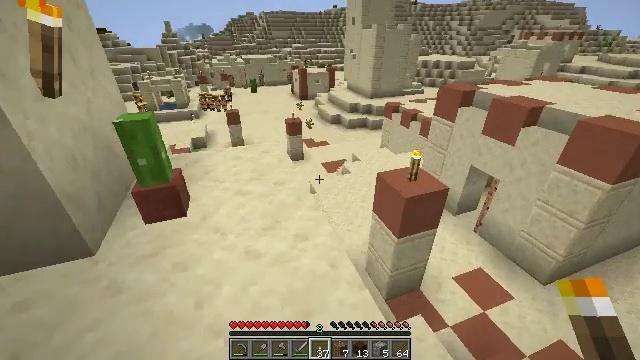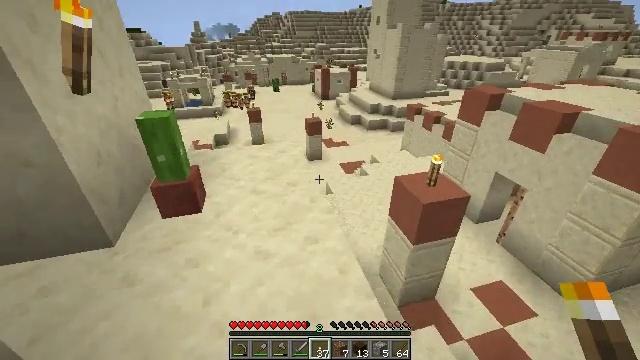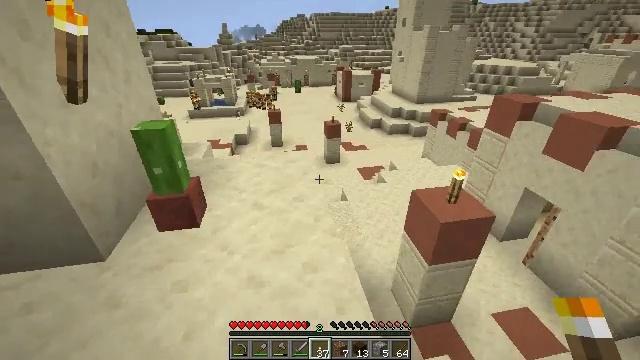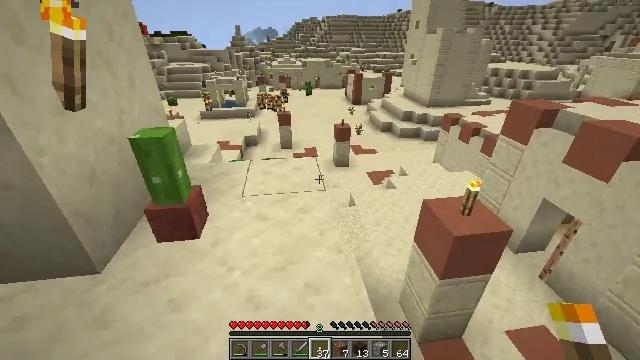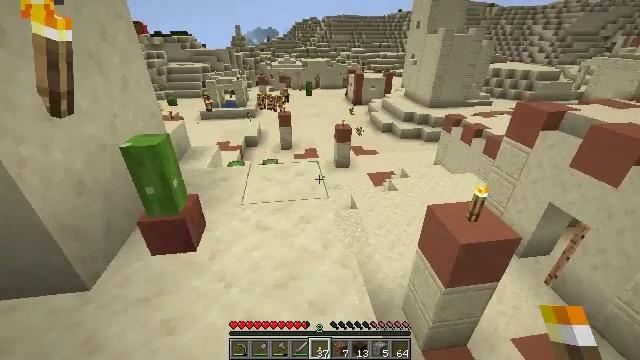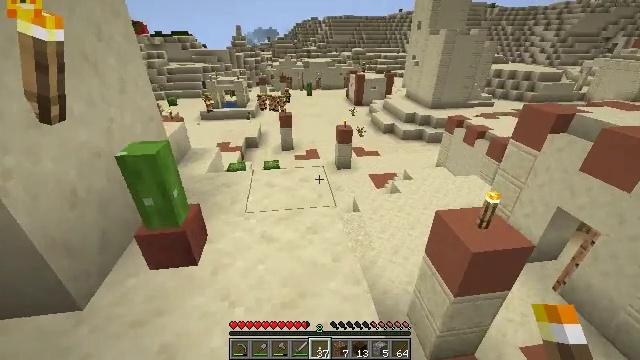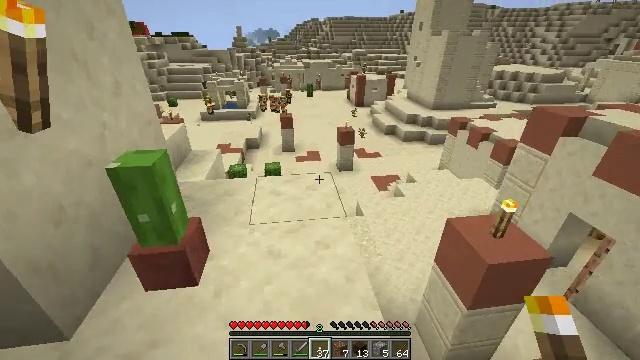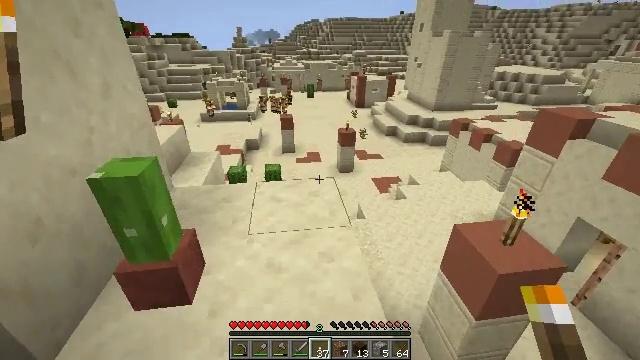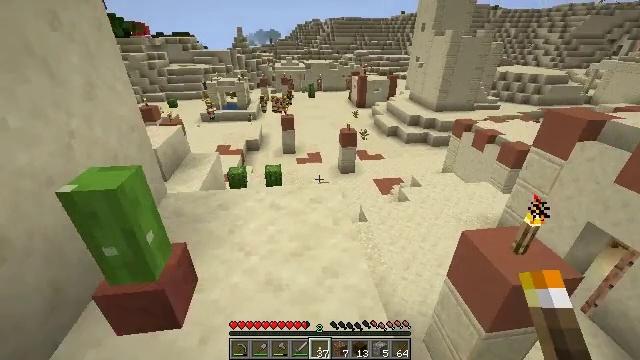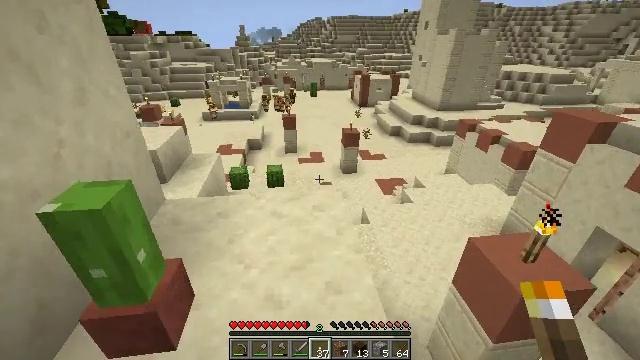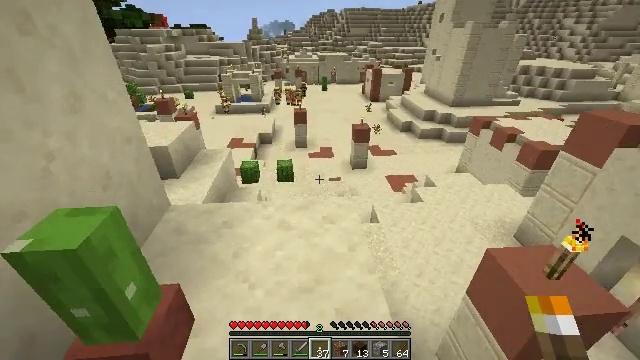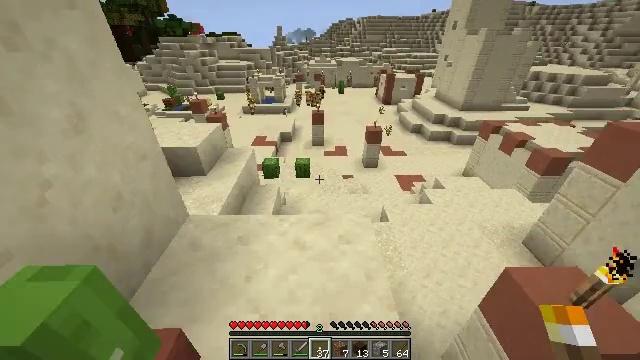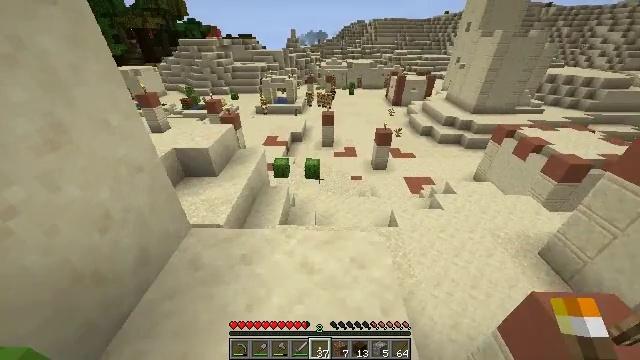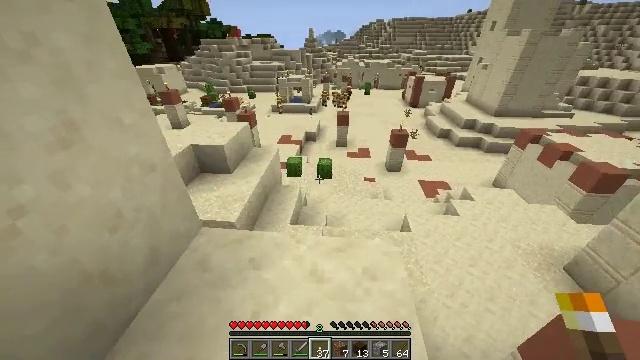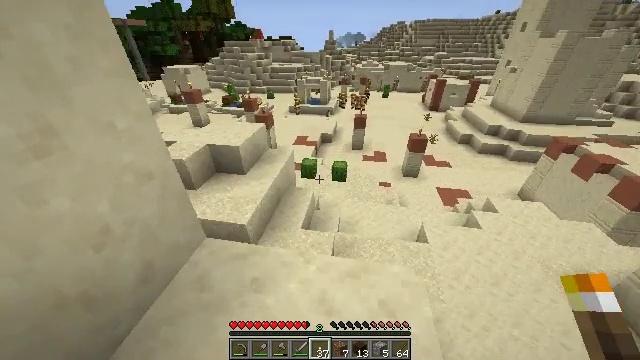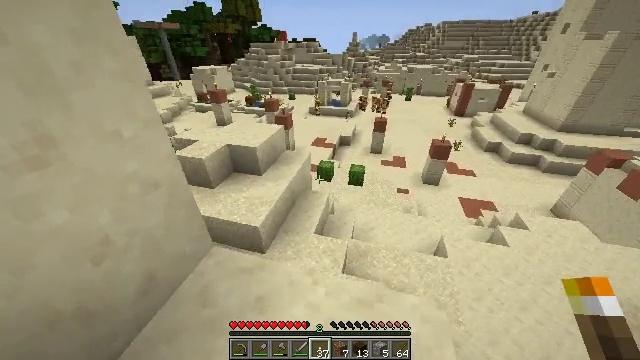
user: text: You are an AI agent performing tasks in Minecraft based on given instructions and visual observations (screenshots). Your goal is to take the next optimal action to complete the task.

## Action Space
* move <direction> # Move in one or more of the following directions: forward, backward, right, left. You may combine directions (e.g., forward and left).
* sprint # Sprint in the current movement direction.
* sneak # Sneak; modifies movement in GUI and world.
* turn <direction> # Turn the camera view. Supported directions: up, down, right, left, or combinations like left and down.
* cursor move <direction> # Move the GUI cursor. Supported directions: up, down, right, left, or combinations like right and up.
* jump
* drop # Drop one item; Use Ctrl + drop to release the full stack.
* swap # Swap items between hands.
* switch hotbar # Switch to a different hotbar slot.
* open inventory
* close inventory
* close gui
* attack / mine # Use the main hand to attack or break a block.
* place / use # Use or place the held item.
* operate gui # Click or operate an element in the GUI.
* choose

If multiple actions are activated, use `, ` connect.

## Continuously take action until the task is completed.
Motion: motion action
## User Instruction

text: Retrieve the lime bed from its current location.
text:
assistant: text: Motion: move forward, turn left
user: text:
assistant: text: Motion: move forward, turn left
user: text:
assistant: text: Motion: move forward and move left, turn left
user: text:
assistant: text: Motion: move forward and move left
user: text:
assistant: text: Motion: move forward and move left
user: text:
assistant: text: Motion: move forward
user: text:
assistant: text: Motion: move forward
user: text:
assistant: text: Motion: move forward
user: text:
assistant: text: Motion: move forward, sprint
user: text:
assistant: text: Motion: move forward, sprint, turn left and down
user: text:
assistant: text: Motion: move forward, sprint, turn left and down
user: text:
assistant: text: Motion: move forward, sprint, turn left
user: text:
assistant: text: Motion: move forward, sprint, turn left
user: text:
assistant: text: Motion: move forward, sprint, turn left
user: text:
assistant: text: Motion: move forward, sprint, turn left
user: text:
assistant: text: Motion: move forward, sprint, turn left
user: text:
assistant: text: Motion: move forward, sprint, turn left
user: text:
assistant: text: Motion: move forward, sprint, turn left
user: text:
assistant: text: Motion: move forward, sprint, turn left
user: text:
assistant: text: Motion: move forward, sprint
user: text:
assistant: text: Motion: move forward, sprint
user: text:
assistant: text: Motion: move forward, sprint
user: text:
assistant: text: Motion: move forward, sprint
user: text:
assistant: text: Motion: move forward, sprint
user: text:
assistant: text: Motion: move forward, sprint
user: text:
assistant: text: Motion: move forward, sprint
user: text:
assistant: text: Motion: move forward, sprint, turn up
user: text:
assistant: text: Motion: move forward, sprint, turn left and up
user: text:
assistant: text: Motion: move forward, sprint, turn left and up
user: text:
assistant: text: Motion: move forward, sprint, turn up, jump